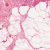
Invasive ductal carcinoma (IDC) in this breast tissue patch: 0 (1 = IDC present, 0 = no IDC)